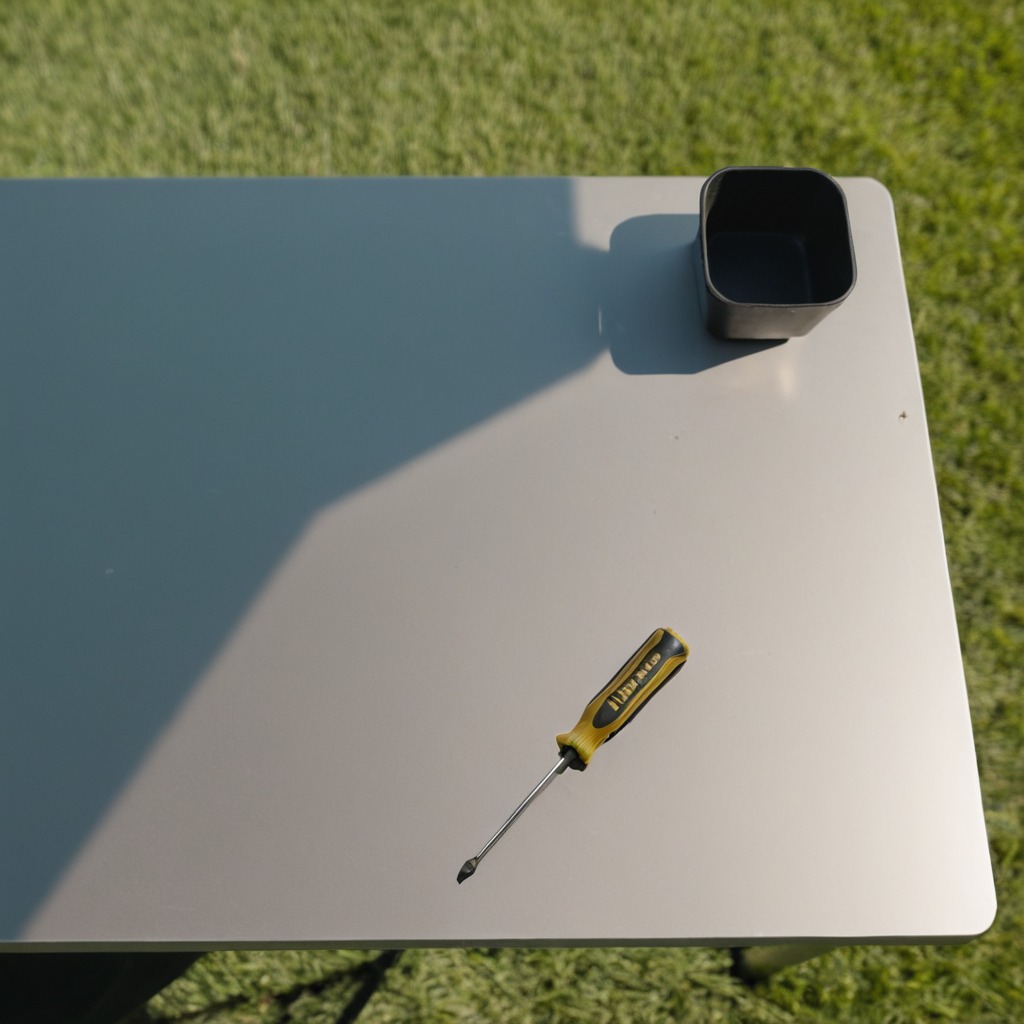
A screwdriver lies on a clean utility table in a temporary outdoor tool station afternoon light present textured surface.